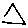
Label: triangle